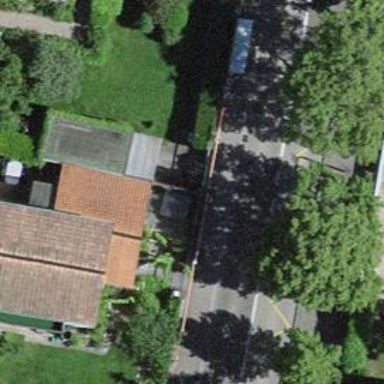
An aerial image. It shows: Platform with shelter for public transport.